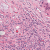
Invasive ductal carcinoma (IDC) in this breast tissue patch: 1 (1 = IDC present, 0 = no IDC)